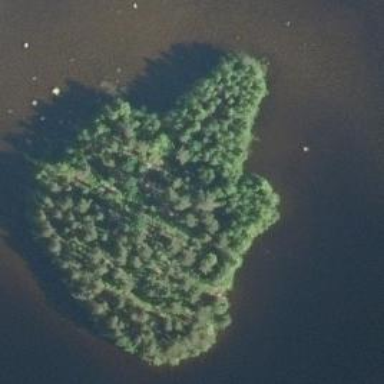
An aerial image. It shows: Island covered with woodland.